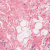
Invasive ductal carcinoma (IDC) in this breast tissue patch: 0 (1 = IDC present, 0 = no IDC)